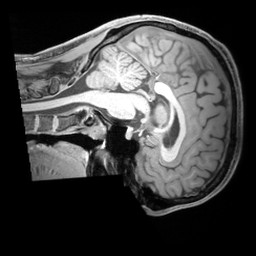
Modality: T1w
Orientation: sagittal
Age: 24
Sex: male
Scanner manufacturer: siemens
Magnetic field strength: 3 T
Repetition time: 1.97 s
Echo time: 0.00206 s